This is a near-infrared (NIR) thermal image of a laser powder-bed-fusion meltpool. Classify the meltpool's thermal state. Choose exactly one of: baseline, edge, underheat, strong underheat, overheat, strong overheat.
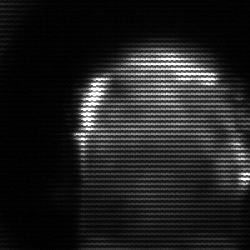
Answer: baseline